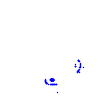
Particle: pion